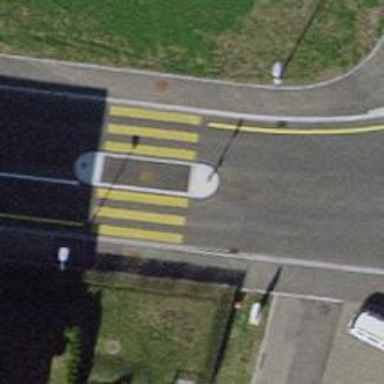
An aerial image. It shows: Uncontrolled zebra crossing with island. The crossing is marked with zebra stripes.